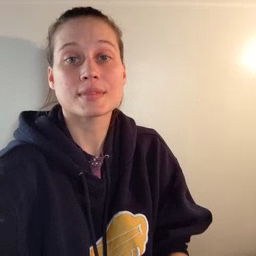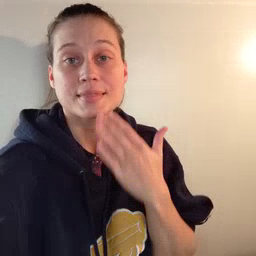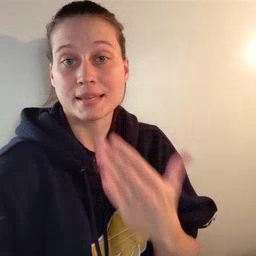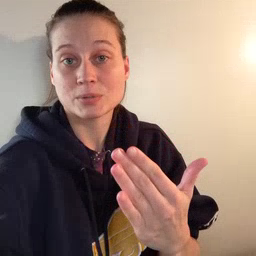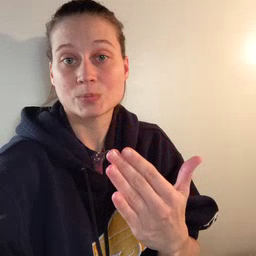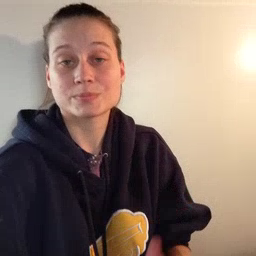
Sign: thankyou